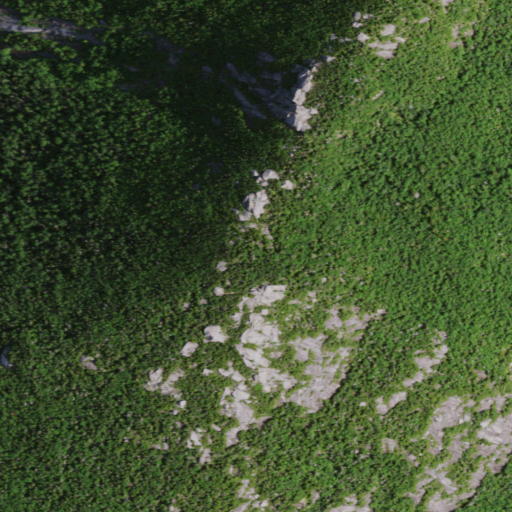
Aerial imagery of mountain in New York named Grace Peak containing evergreen forest, grassland, mixed forest, and barren land